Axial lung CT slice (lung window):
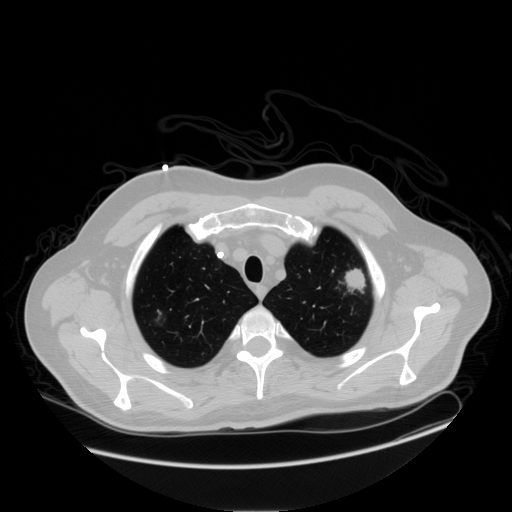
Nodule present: yes
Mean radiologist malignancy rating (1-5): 4.25